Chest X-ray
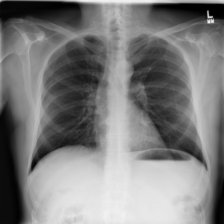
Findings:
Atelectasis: negative
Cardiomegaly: negative
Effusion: negative
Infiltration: negative
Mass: negative
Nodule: negative
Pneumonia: negative
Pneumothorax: negative
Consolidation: negative
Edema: negative
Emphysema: negative
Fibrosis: negative
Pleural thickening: negative
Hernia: negative